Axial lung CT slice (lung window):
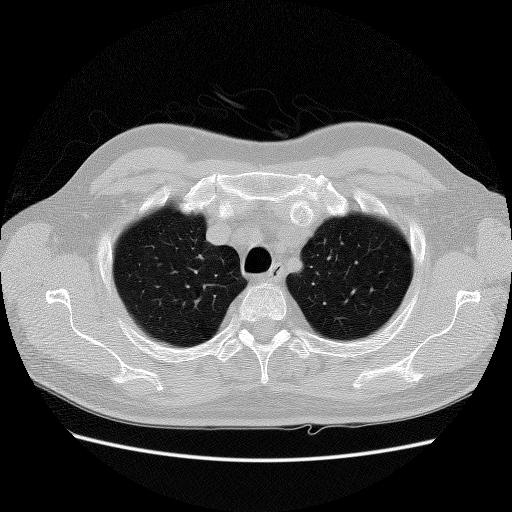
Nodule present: no